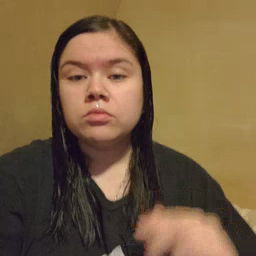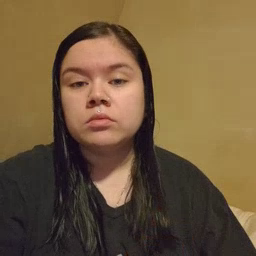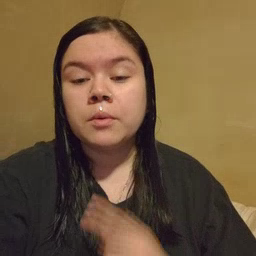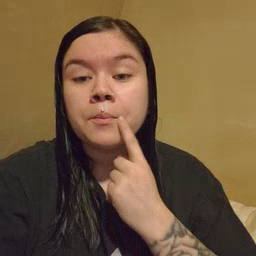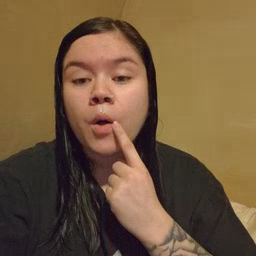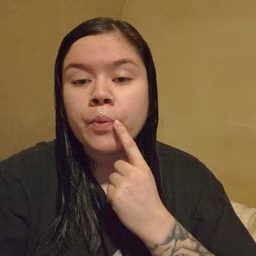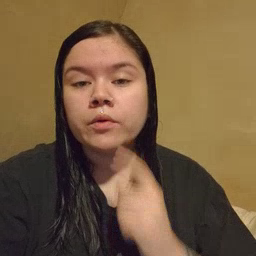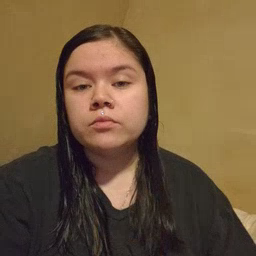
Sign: mouth